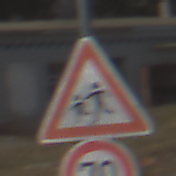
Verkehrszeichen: KinderRechts
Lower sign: Geschwindigkeit70
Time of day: Midday
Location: Outdoor (Suburban)
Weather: PartlyCloudy
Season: NotSpecified
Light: Natural